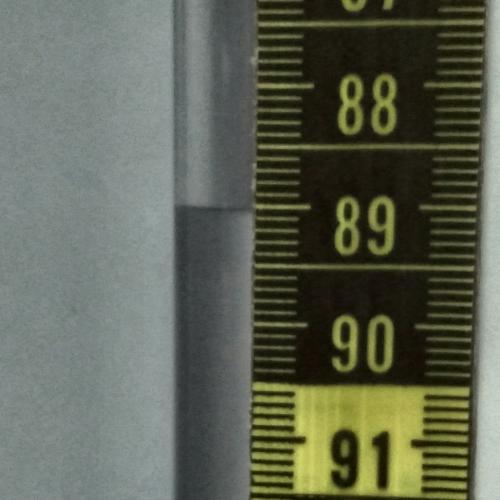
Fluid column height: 89.0 cm